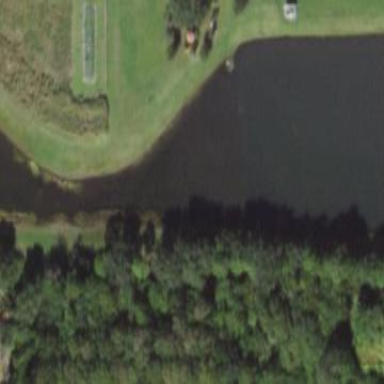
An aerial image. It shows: Pond with natural water.